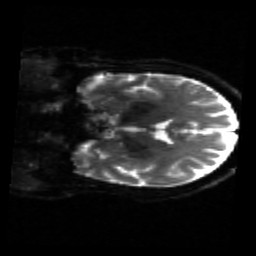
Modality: sbref
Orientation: coronal
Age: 56
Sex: male
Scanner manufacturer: siemens
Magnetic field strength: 3 T
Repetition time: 4.71 s
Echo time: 0.0906 s